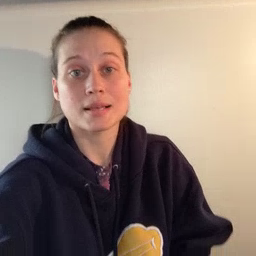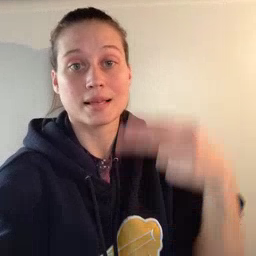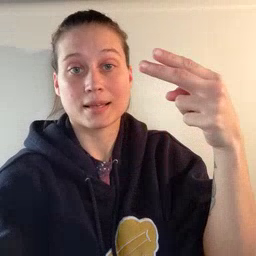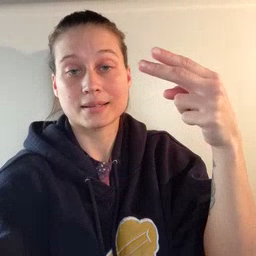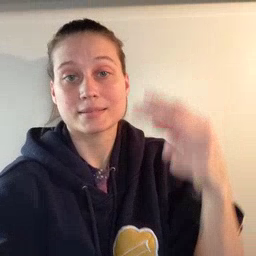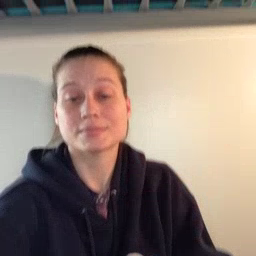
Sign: high